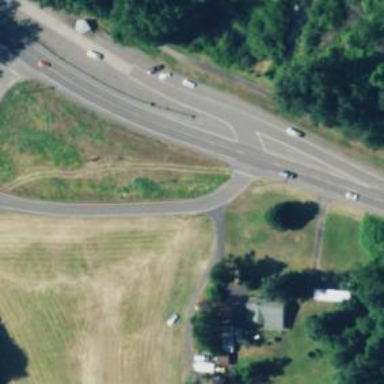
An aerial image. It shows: Tertiary link road.